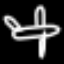
Label: airplane